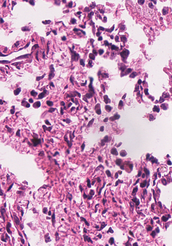
Tumor epithelial tissue: no
Tumor-associated stroma tissue: no
Normal tissue: yes